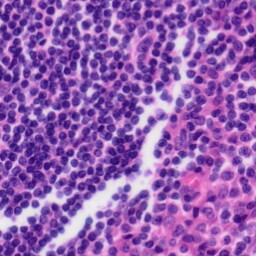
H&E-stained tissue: Tonsil